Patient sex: M
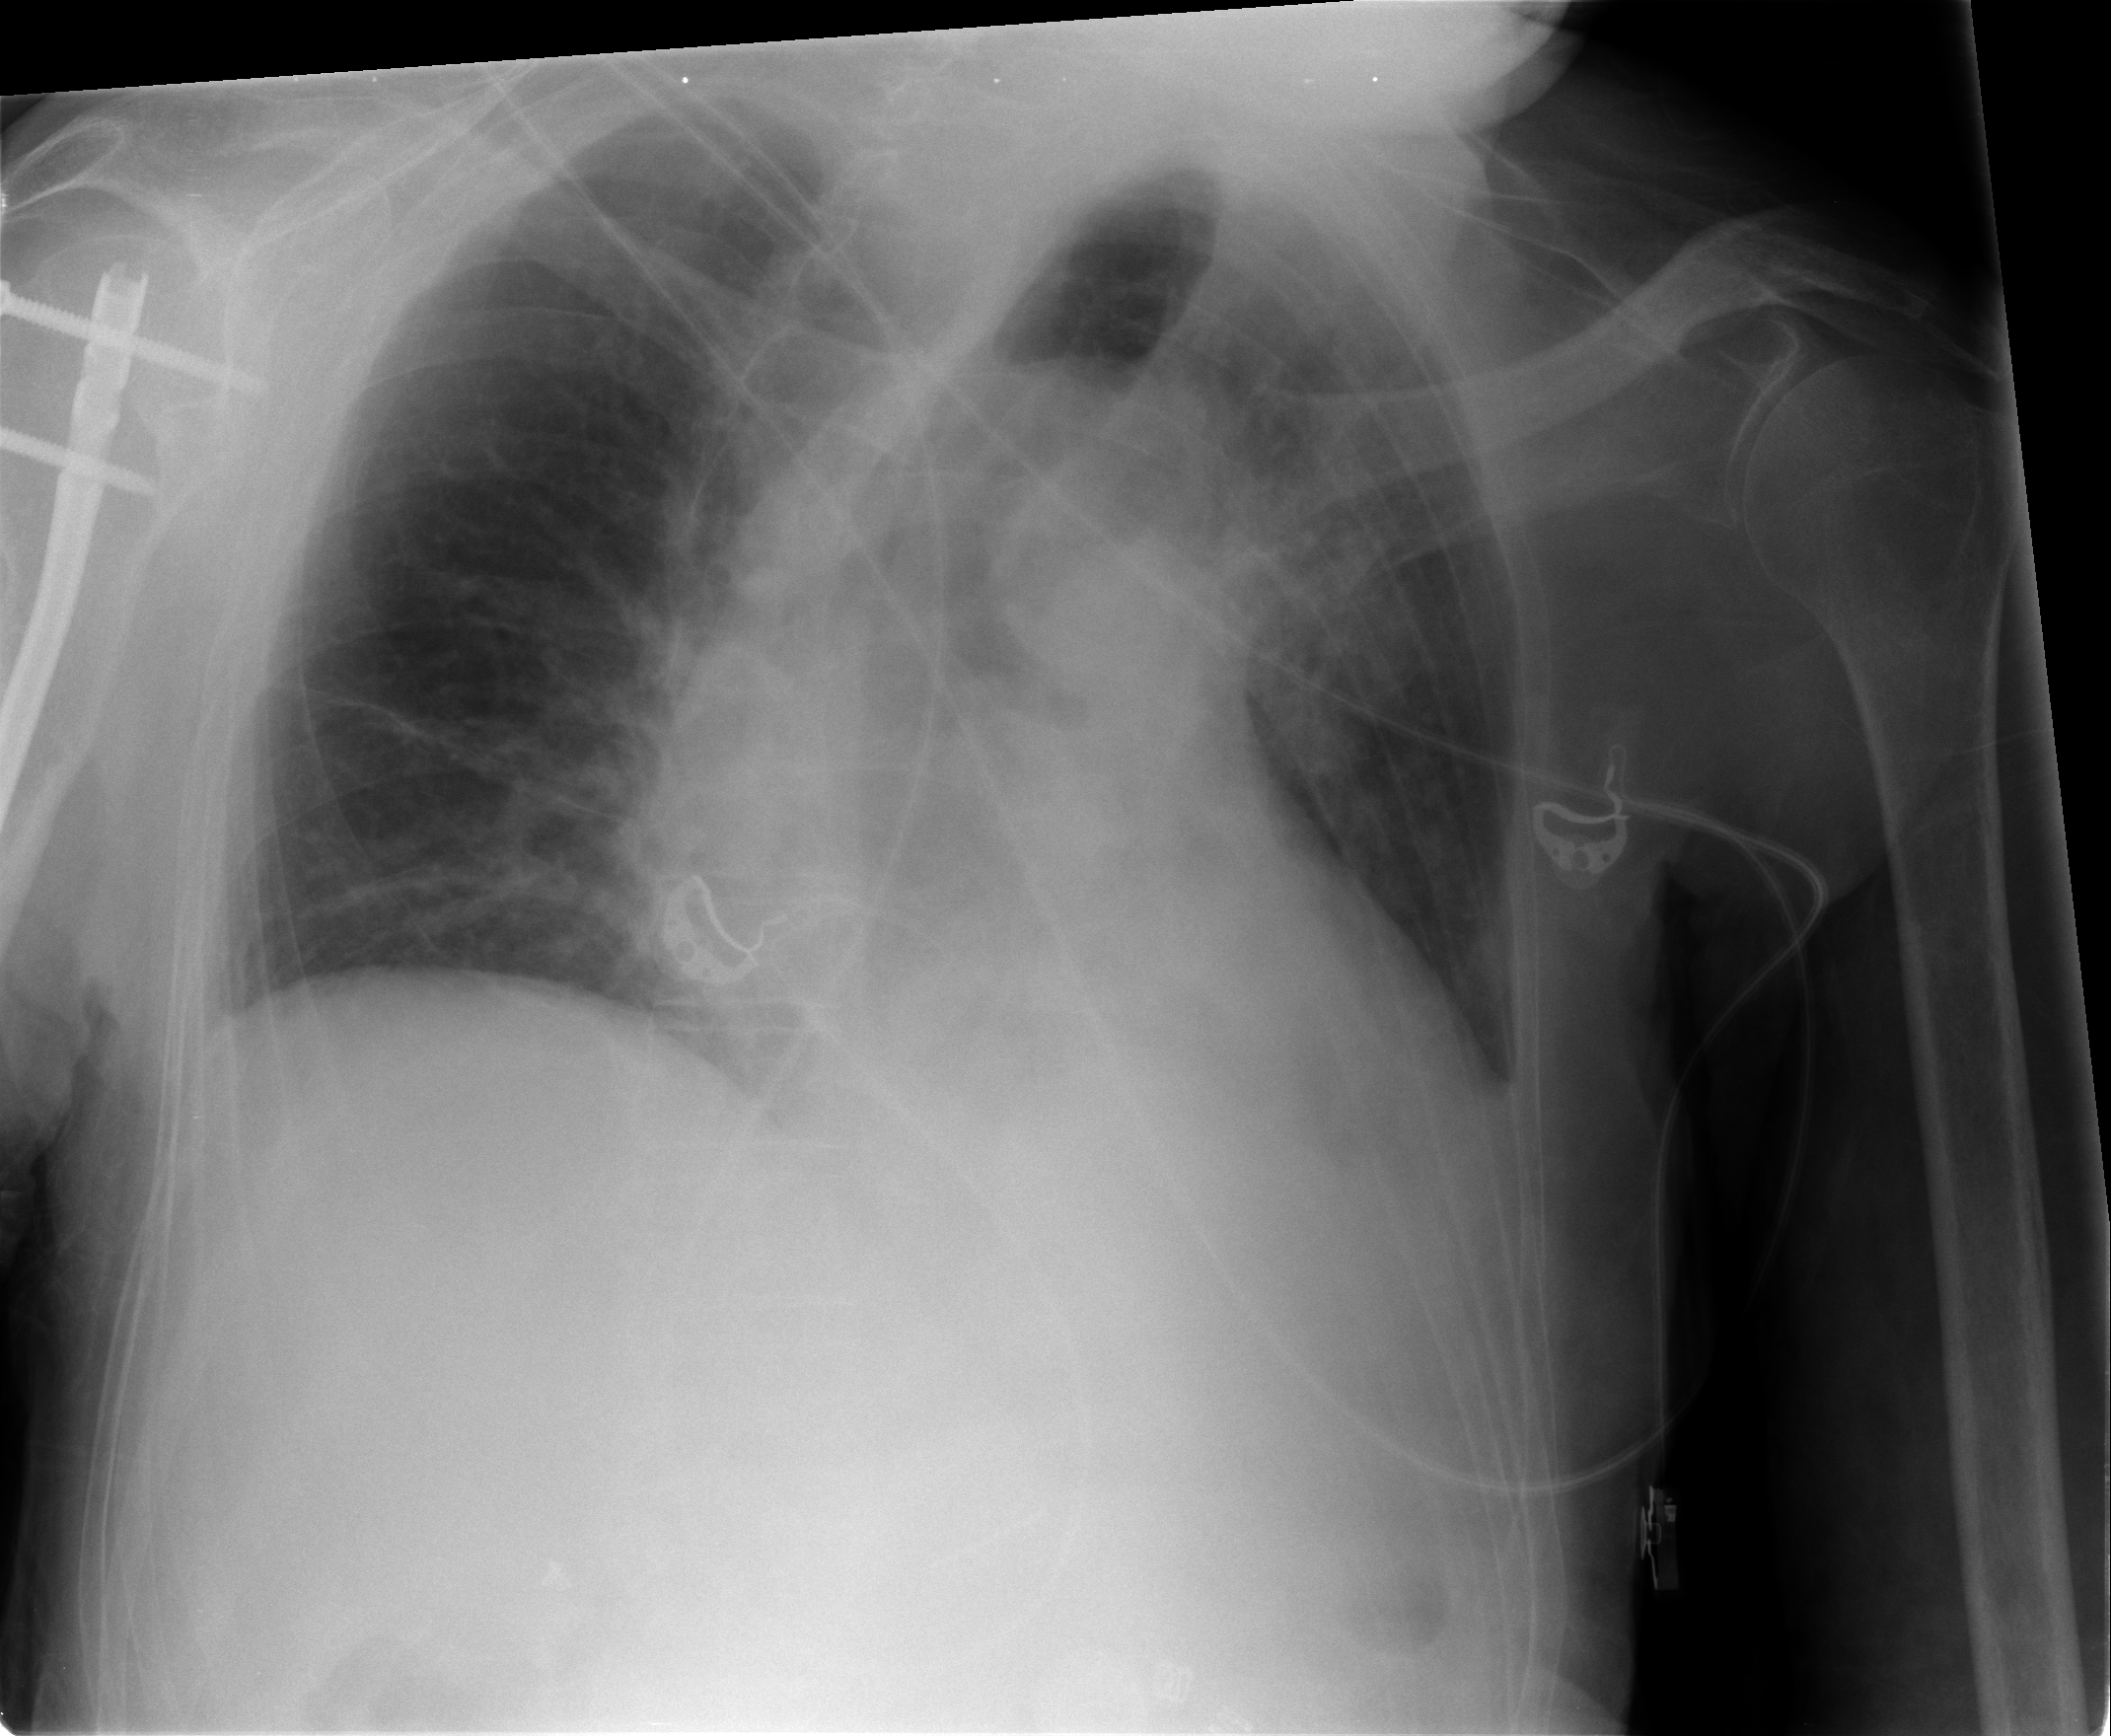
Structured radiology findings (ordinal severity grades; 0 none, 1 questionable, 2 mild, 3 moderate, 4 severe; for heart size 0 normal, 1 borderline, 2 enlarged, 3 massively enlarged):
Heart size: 2
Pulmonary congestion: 0
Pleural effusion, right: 0
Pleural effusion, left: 0
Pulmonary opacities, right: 0
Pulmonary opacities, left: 0
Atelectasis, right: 1
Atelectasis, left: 1